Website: macys
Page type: delivery-shipping
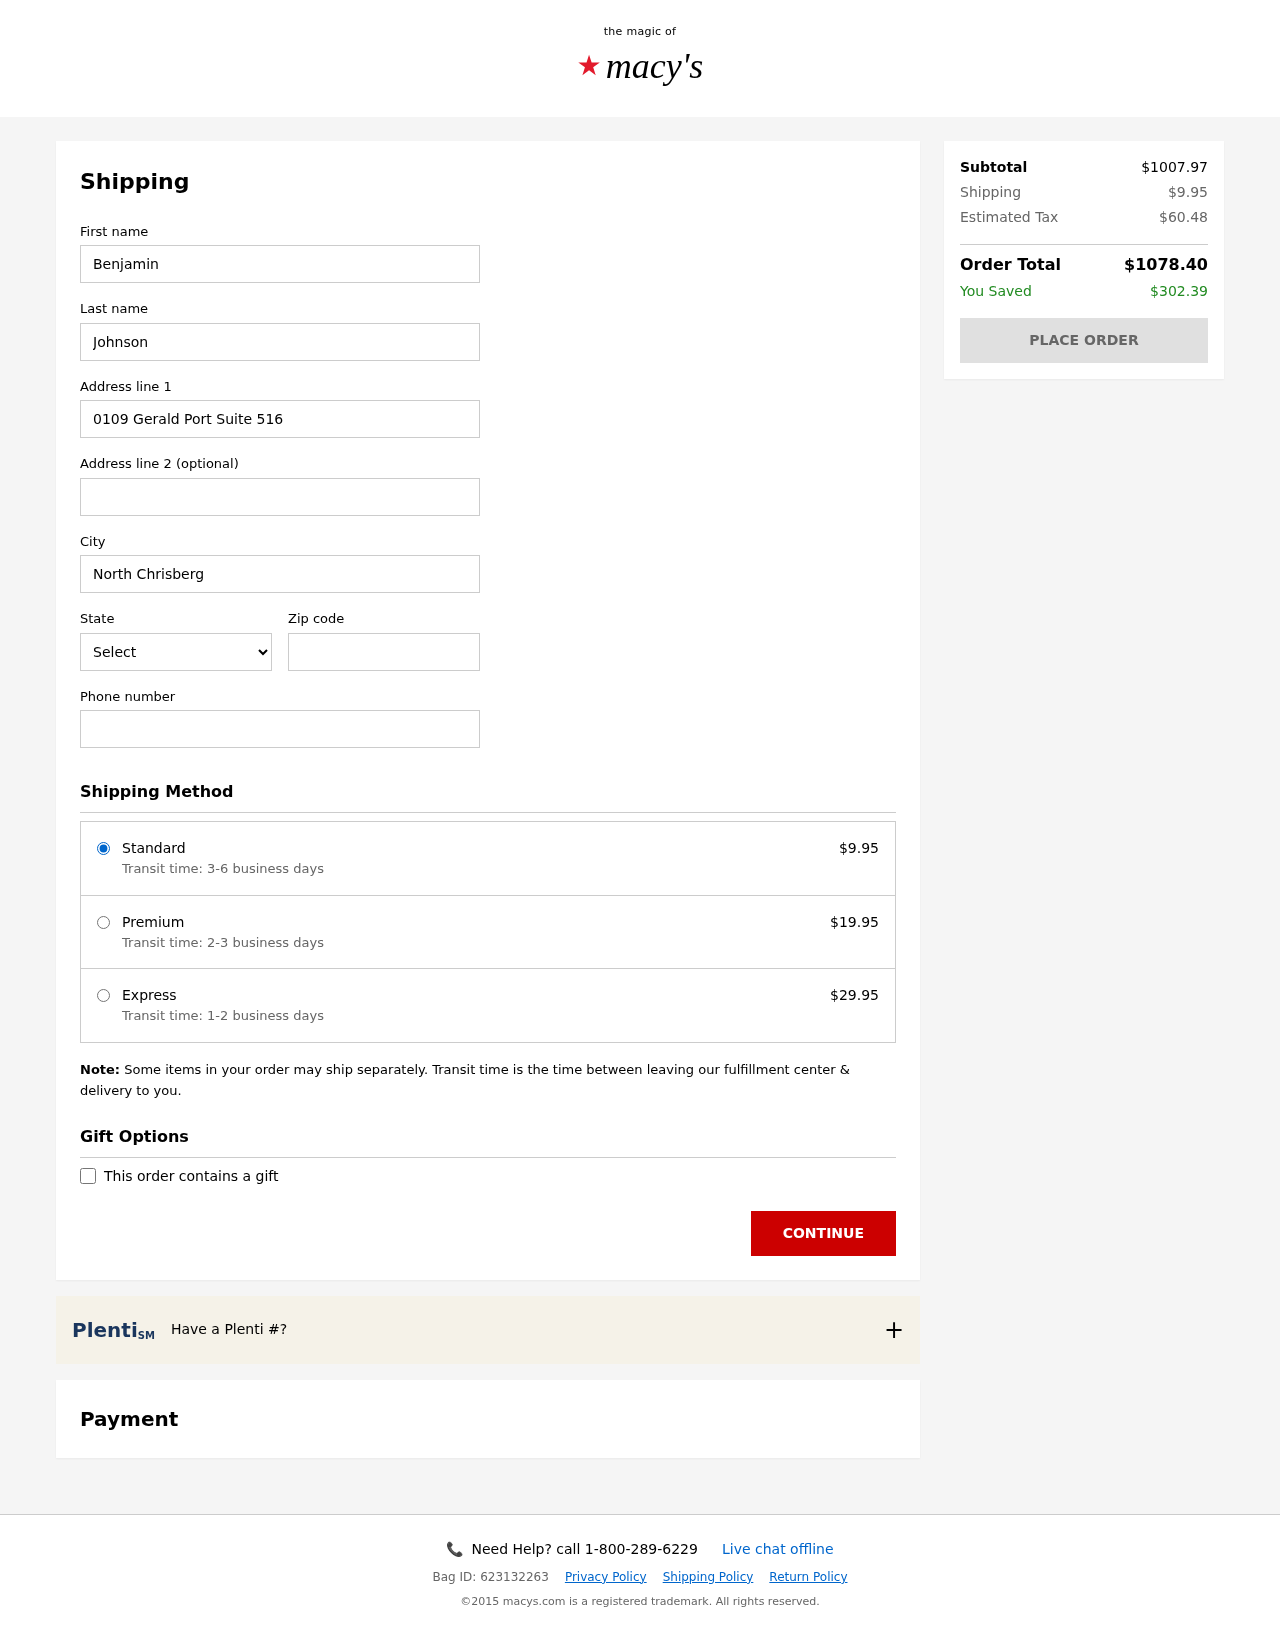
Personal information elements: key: PII_CITY
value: North Chrisberg
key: PII_FIRSTNAME
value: Benjamin
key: PII_LASTNAME
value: Johnson
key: PII_PHONE
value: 8096214757
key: PII_POSTCODE
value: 41556
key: PII_STATE_ABBR
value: MH
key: PII_STREET
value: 0109 Gerald Port Suite 516
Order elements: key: ORDER_SHIPPING_COST
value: $9.95
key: ORDER_SHIPPING_PREMIUM
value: $19.95
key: ORDER_SHIPPING_EXPRESS
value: $29.95
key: ORDER_SUBTOTAL
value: $1007.97
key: ORDER_TAX
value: $60.48
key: ORDER_TOTAL
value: $1078.40
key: ORDER_SAVINGS
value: $302.39